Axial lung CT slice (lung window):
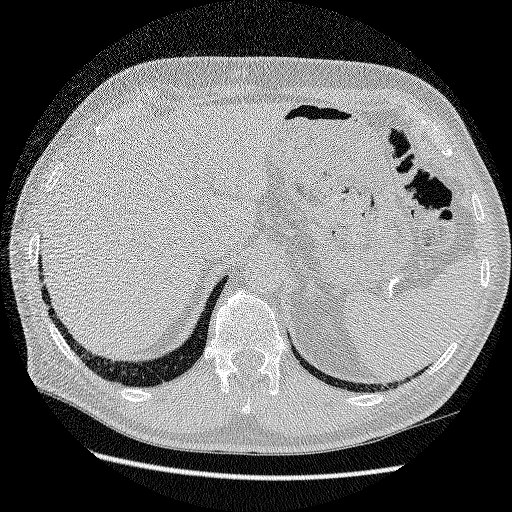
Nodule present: no